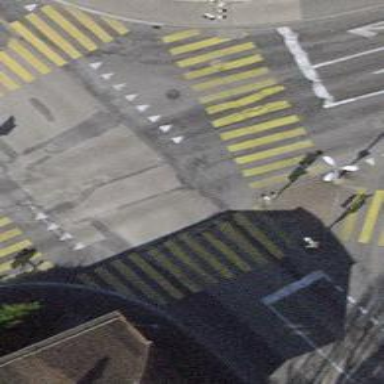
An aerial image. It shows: Crossing with zebra markings and traffic signals.